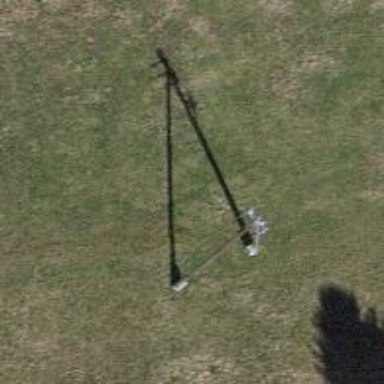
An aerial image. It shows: Power pole.